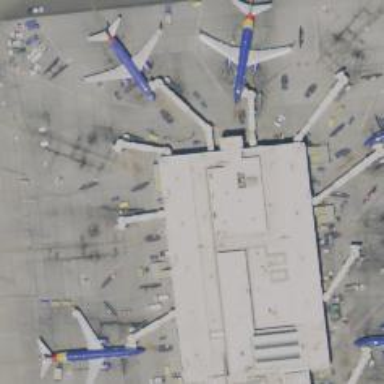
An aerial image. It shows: Airport gate.